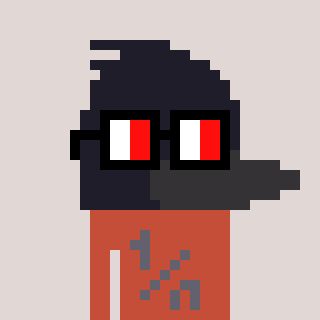
a pixel art character with square glasses with black frames and red eyes, a raven-shaped head and a rust-colored body on a warm background